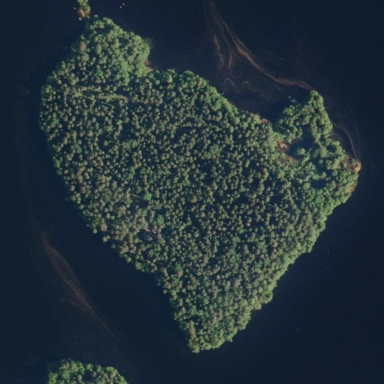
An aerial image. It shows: Forested islet.